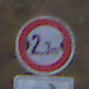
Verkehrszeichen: TatsaechlicheBreite2Komma3
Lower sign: RichtungsangabeDurchPfeile5
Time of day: SunriseSunset
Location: Outdoor (Nature)
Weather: PartlyCloudy
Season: Autumn
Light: Natural